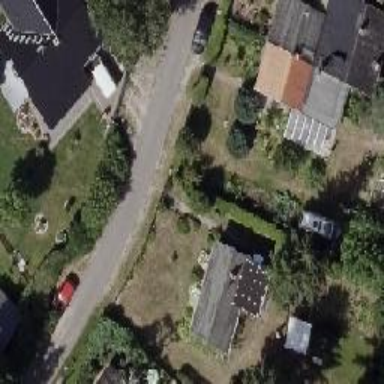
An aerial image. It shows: Smooth asphalt road in residential area.